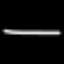
Label: line